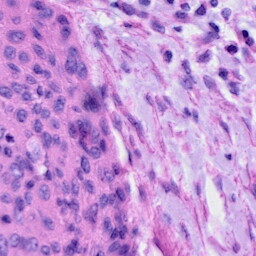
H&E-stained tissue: Cervix